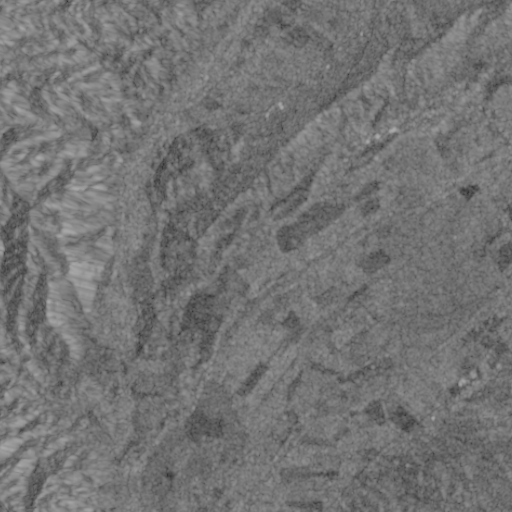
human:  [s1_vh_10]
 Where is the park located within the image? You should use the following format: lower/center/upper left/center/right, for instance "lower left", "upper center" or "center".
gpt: The park is located in the upper right of the image.
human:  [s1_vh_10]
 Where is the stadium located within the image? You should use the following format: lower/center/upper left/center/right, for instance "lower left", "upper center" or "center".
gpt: The stadium is located in the center right of the image.
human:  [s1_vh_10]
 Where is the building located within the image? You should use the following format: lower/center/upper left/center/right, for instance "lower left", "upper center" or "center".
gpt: There is no building in the image.

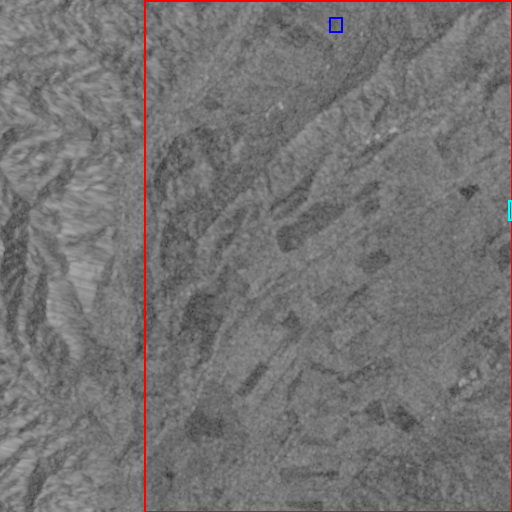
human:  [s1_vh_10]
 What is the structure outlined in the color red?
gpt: The structure outlined in red is a crop field.
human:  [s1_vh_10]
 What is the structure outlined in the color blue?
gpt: The structure outlined in blue is a park.
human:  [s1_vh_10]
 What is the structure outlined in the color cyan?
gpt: The structure outlined in cyan is a stadium.
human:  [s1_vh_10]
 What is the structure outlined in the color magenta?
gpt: There is no magenta outline.